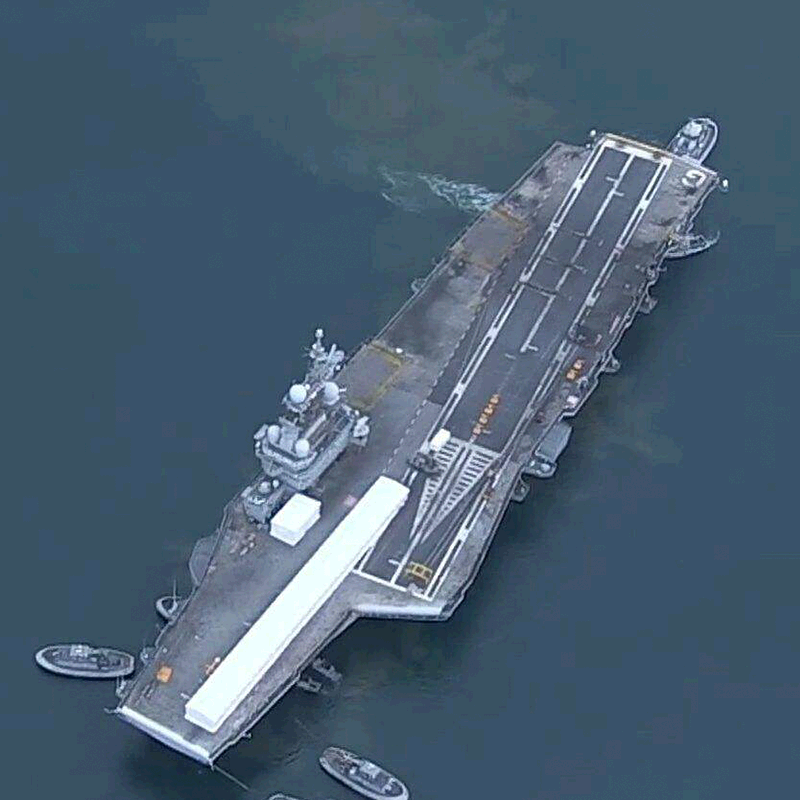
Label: Charles_de_Gaulle_aricraft_carrier